Question: I am trying to put a border around my JTable for my health tracking program, but the border is overlapping the table:

'''
Border border = BorderFactory.createTitledBorder(BorderFactory.createEtchedBorder(EtchedBorder.LOWERED),"Summary");
Object[][] statsObj;
String[] headers = {"","","","","",""}
JTable statsT = new JTable(statsObj, headers);
statsT.setBackground(null);
statsT.setShowGrid(false);
statsT.setBorder(border);
'''
Any idea what is going on or how I can fix the problem?
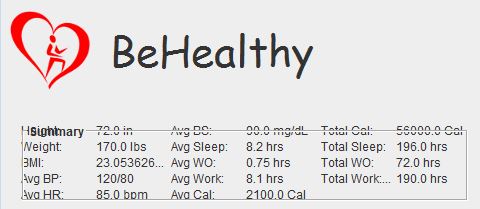
Answer: You can fix that with wrapping your 'JTable' with help of 'JScrollPane' or 'JPanel' and setting 'Border' to that component. For example:
'''
JScrollPane pane = new JScrollPane(statsT);
pane.setBorder(border);
'''
if you needn't to show table header add 'statsT.setTableHeader(null);'
Or with 'JPanel':
'''
JPanel p = new JPanel(new BorderLayout());
p.add(statsT);
p.setBorder(border);
'''
But, it is better to use 'JScrollPane'.